Question: The chart is generated as image.
my problem this is:

Last marker, cutting circle. Generatting
Thank you!!
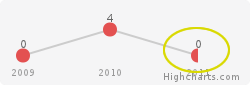
Answer: Settings to look at to stop this from happening:
1) maxPadding (and minPadding) - <URL>
2) endOnTick (and startOnTick) - <URL>
The chart will not adjust to account for the size of your markers automatically - if you use large markers, and have tightly controlled axes, you will need to make some adjustments accordingly.